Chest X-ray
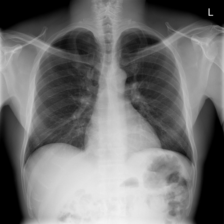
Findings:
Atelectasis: negative
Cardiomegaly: negative
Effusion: negative
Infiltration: negative
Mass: negative
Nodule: negative
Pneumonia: negative
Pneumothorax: negative
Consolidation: negative
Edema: negative
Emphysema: negative
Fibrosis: negative
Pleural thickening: negative
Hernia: negative